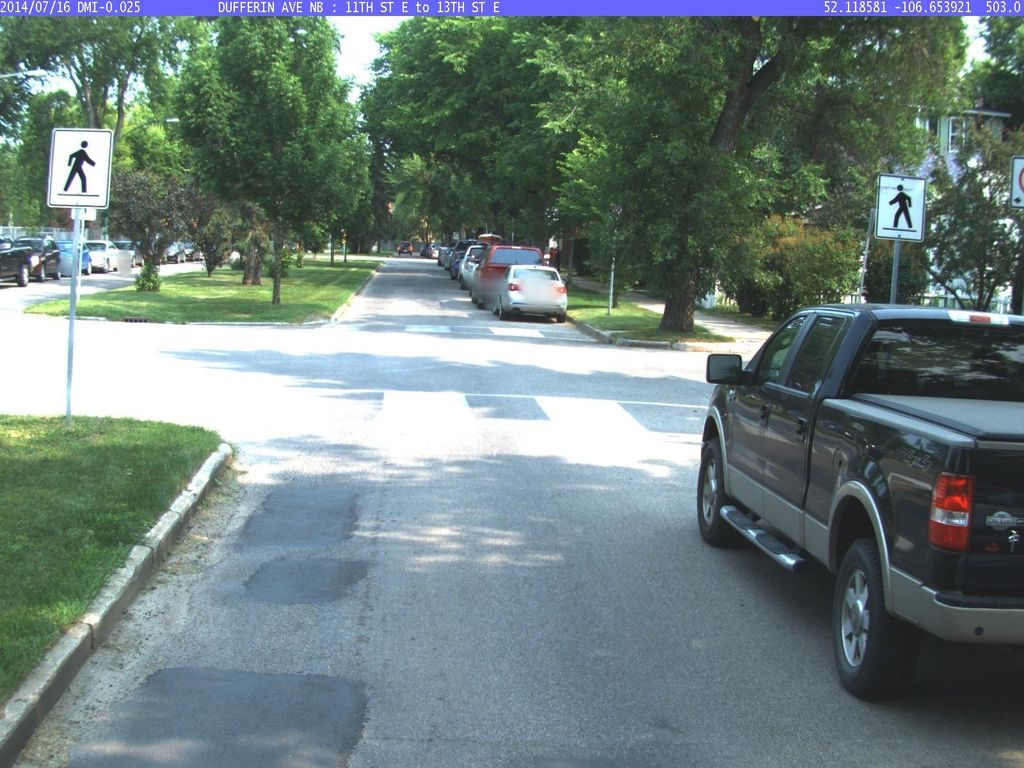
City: saskatoon